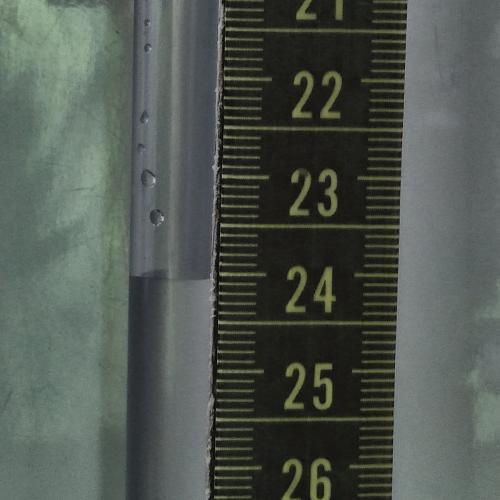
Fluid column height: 24.1 cm